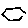
Label: hexagon